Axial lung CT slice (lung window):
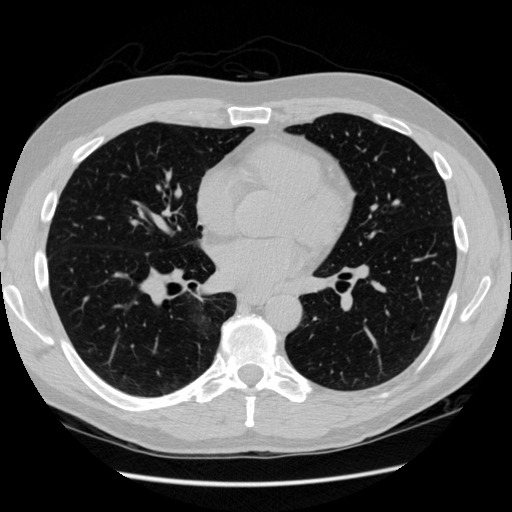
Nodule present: no